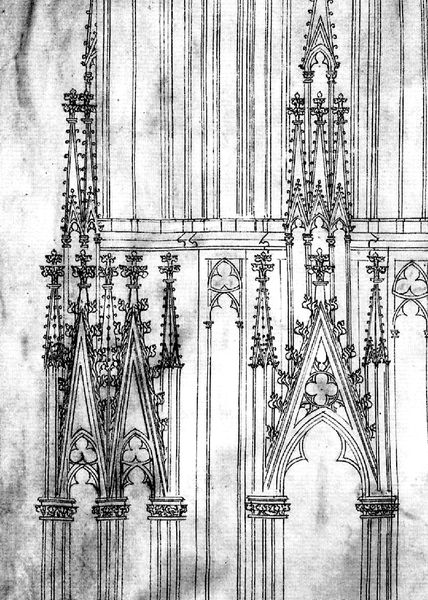
Titel: Kölner Dom St. Peter und Maria
Standort: Köln, Dom (EU - D - NRW)
Schlagwörter: weiß, fenster, grau, schwarz, skizze, säule, säulen, zeichnung, architektur, kirche, spitzen, blatt, gotik, turm, seitlich, bogen, fassade, giebel, pilaster, spitz, detail, ornamente, bögen, religion, türmchen, türme, dom, schwarzweiss, seite, entwurf, kathedrale, kapitell, fries, aussenansicht, sims, gesims, dienste, rosette, spitzbögen, fleckig, plan, gothik, streben, rosetten, masswerk, aufriss, fialen, akrotere, krabben, dreipass, köln, stabwerk, bögel, vialen